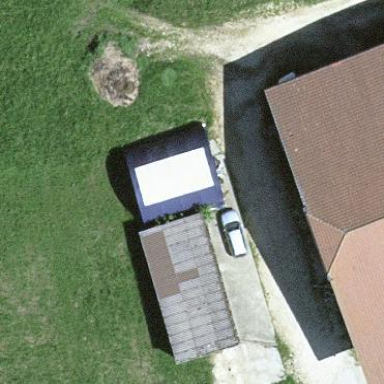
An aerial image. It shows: Garage building.